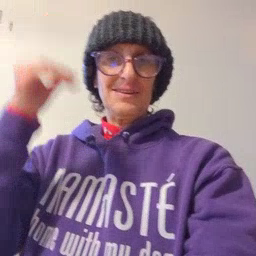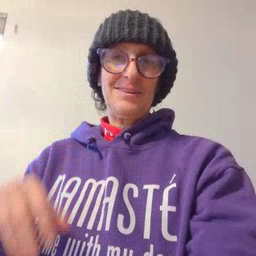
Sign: hair